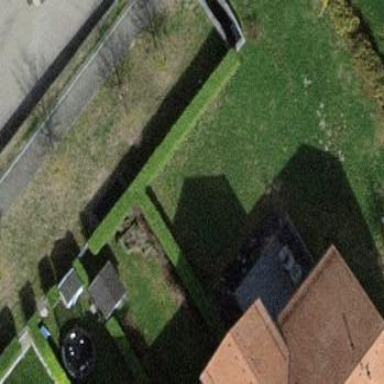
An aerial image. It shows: Garden that is leisure land.